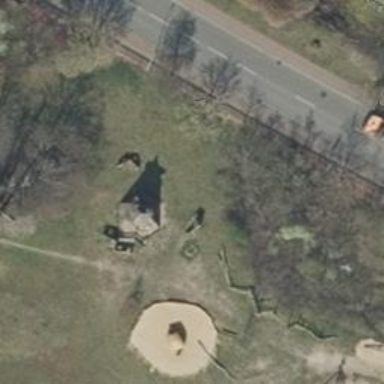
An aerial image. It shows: Playground featuring playhouse.